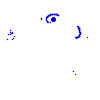
Particle: pion